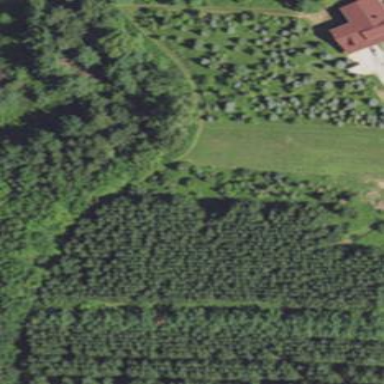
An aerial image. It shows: Plant nursery cultivating trees.